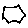
Label: hexagon